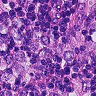
Metastatic tissue present: yes